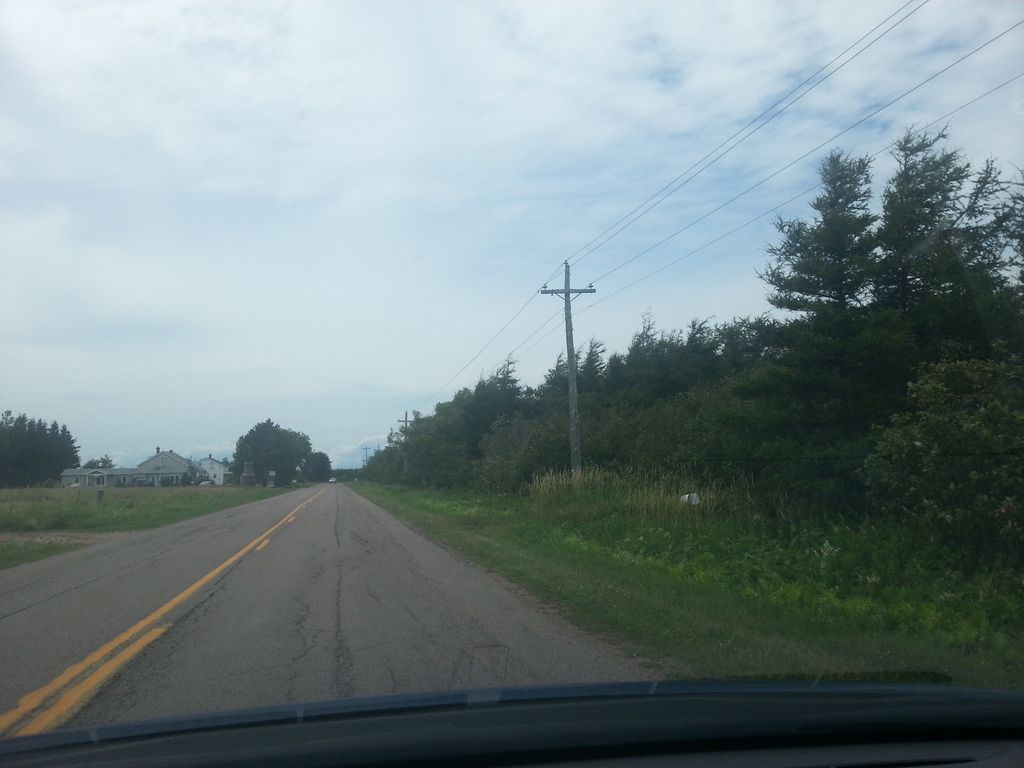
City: charlottetown